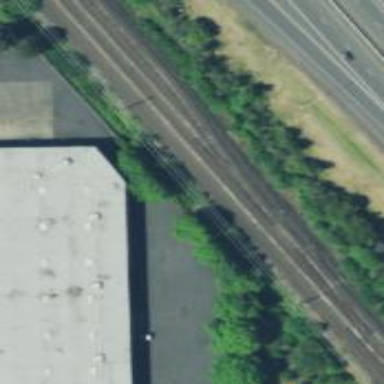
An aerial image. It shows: Railway siding with rails.